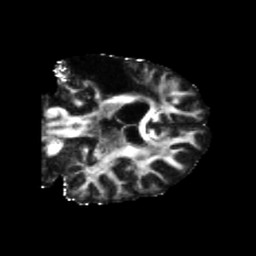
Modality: FA
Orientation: coronal
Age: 43
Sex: male
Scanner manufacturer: siemens
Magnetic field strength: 3 T
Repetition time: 5.47 s
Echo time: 0.0854 s